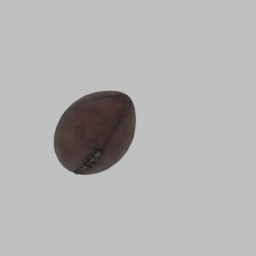
Label: tools